Interaction volume radius: 5 \u00c5
Interaction volume height: 25 \u00c5
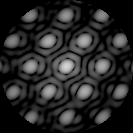
Disorder parameter: 0.1022